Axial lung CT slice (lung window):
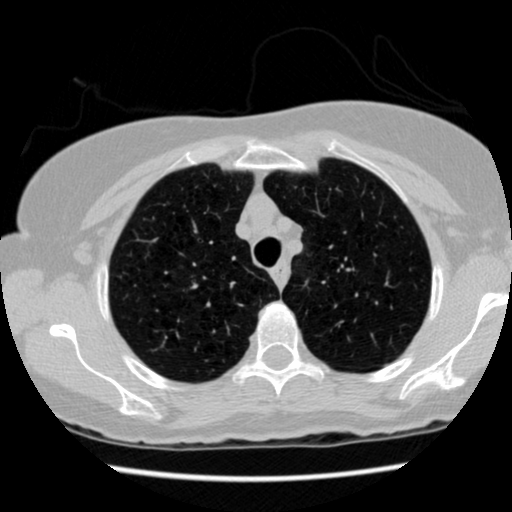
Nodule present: no